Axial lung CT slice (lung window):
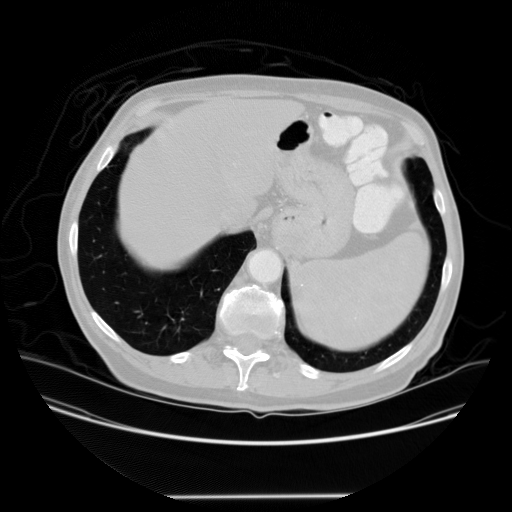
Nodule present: no